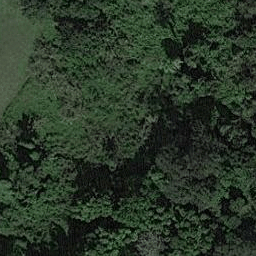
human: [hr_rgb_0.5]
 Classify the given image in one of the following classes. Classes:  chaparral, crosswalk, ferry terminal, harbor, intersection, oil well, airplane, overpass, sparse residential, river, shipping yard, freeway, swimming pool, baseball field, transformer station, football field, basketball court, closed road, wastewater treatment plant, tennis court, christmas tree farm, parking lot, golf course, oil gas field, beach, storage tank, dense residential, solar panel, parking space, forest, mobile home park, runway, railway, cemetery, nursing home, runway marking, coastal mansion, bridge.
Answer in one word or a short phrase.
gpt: forest